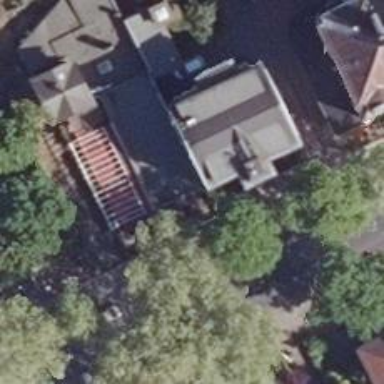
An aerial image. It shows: Building.